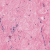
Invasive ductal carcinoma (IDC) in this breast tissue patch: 0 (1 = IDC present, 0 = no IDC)